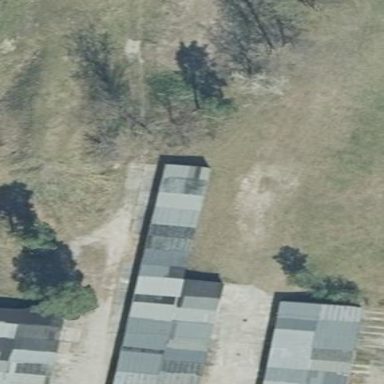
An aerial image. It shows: Group of garages.